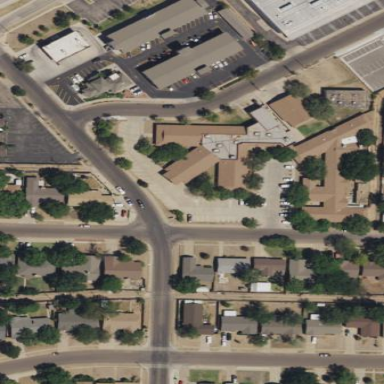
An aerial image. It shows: Building that serves as nursing home.